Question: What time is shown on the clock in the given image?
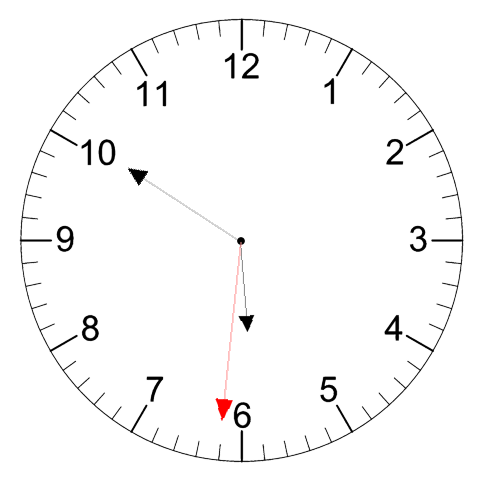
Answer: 05:50:31